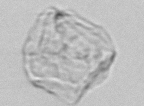
Label: detritus_transparent